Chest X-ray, AP view. Patient: 30 years old, sex F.
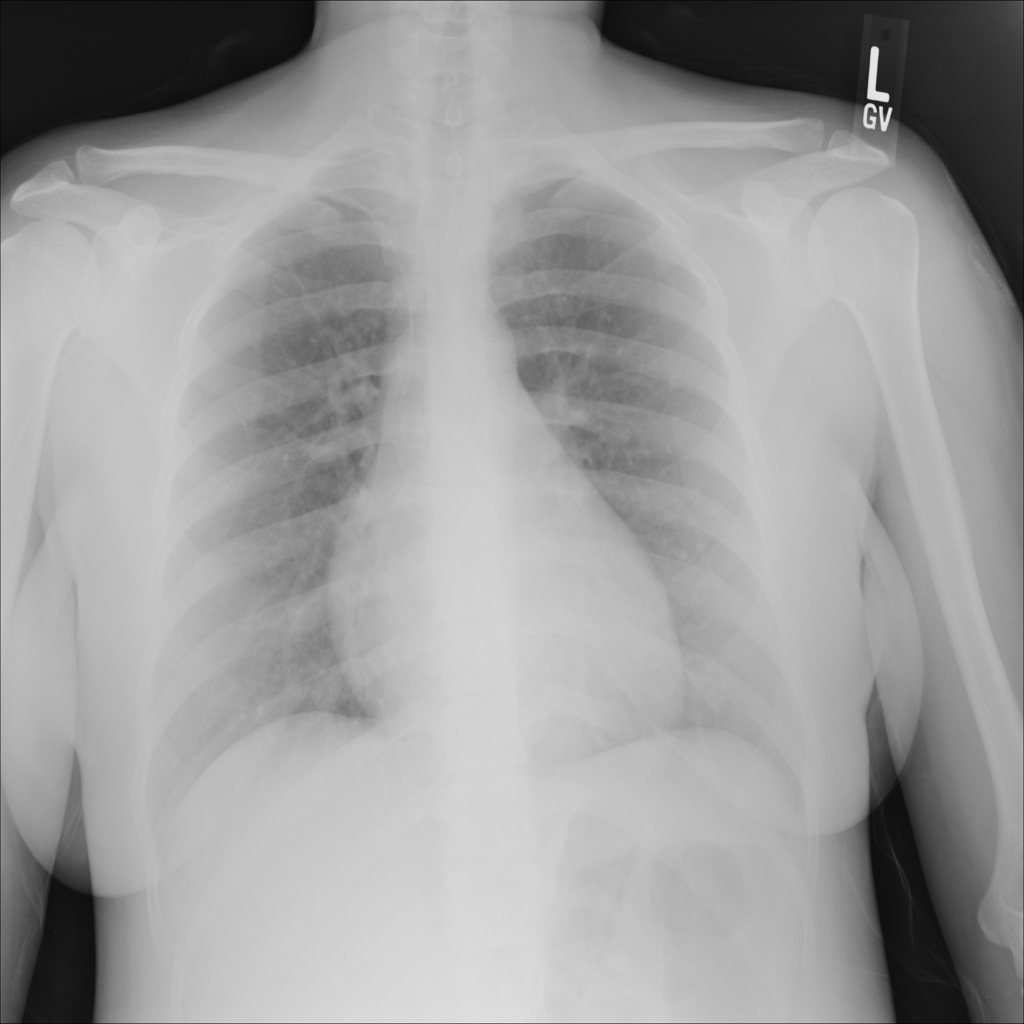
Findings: No Finding